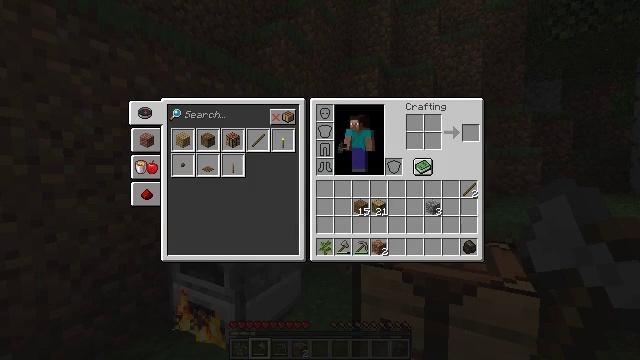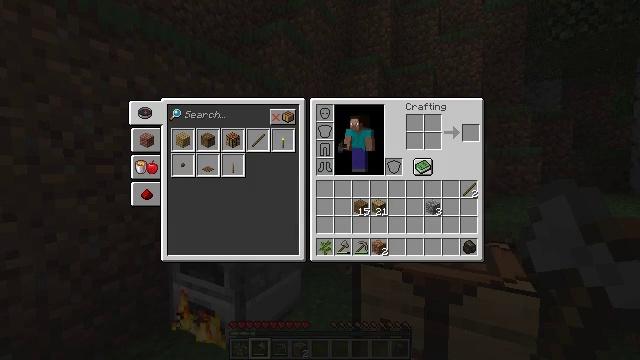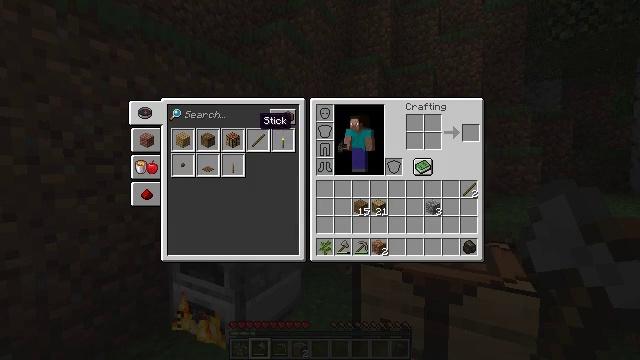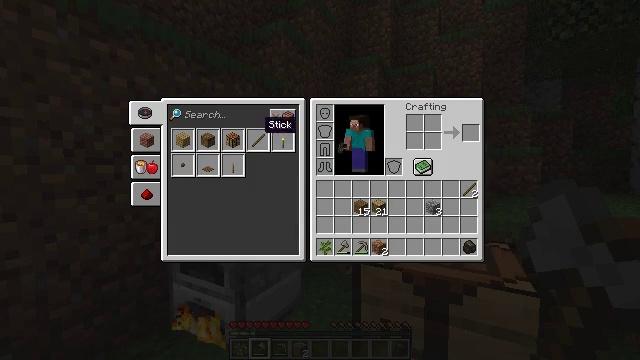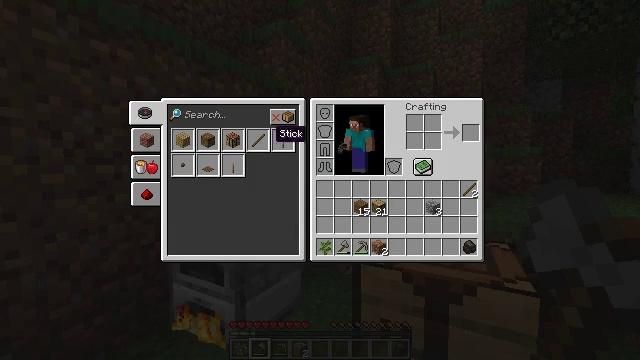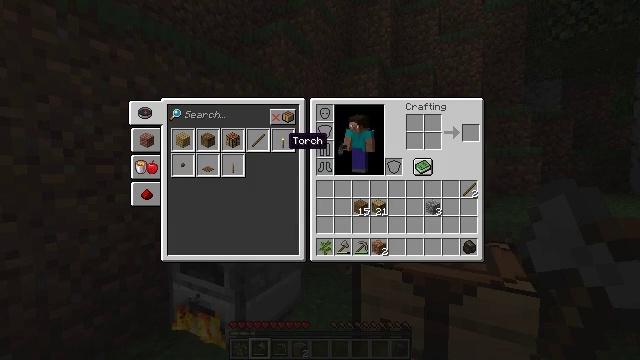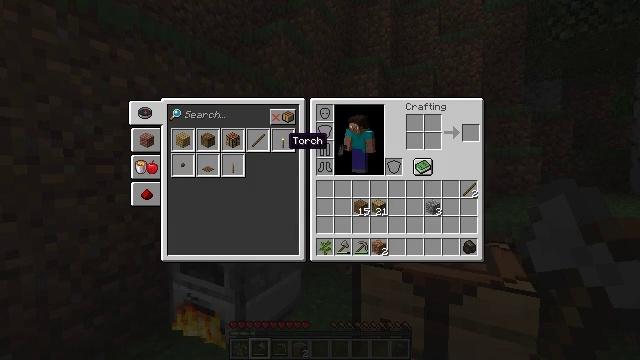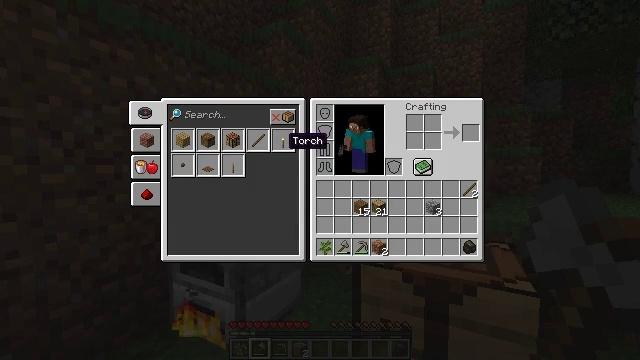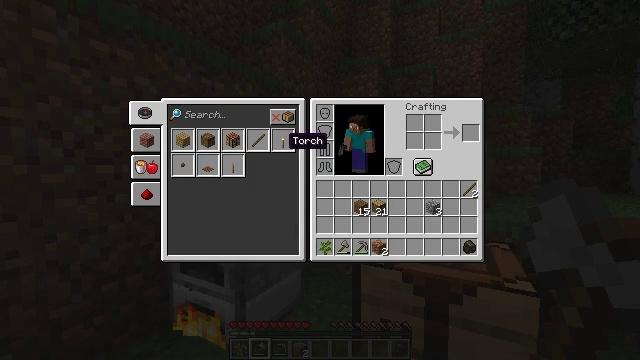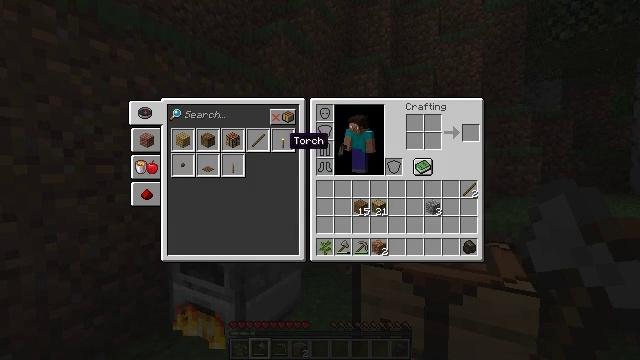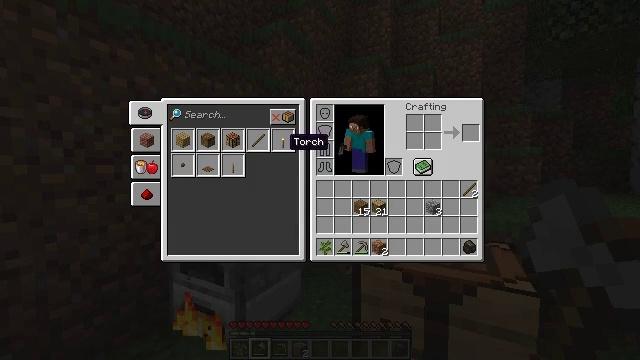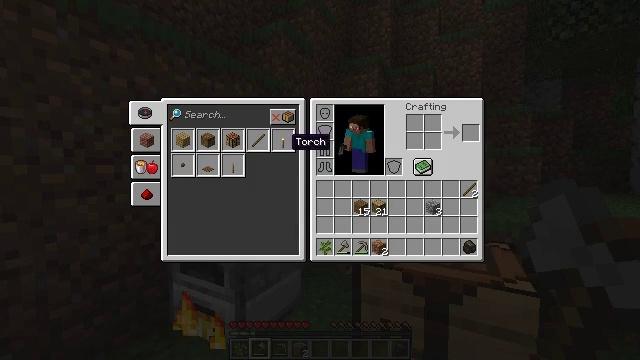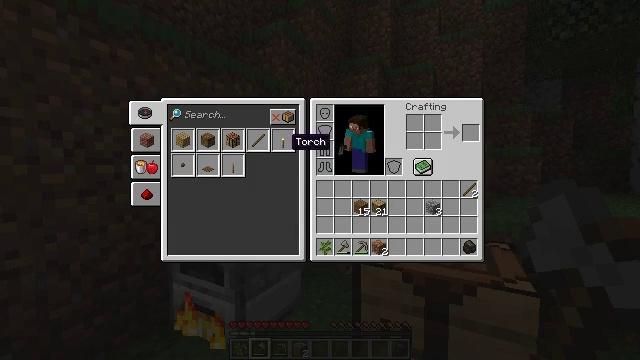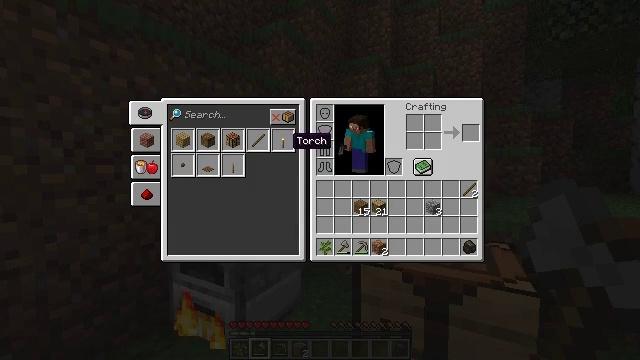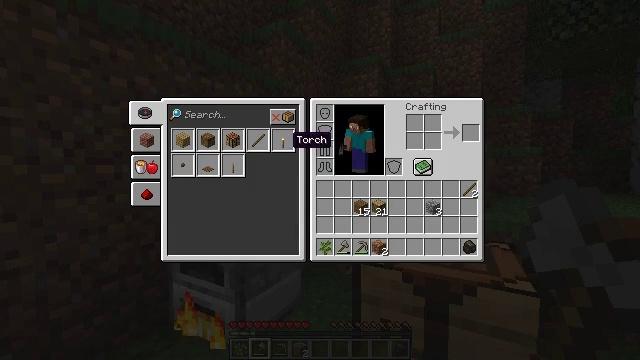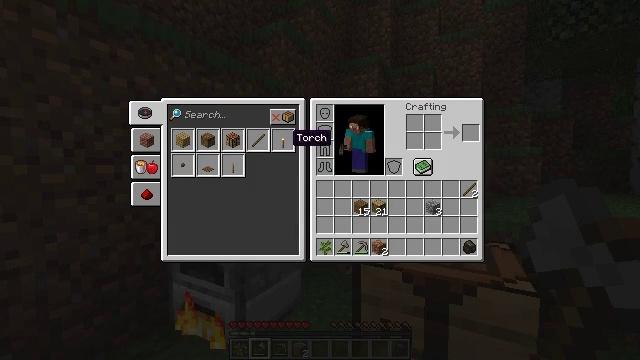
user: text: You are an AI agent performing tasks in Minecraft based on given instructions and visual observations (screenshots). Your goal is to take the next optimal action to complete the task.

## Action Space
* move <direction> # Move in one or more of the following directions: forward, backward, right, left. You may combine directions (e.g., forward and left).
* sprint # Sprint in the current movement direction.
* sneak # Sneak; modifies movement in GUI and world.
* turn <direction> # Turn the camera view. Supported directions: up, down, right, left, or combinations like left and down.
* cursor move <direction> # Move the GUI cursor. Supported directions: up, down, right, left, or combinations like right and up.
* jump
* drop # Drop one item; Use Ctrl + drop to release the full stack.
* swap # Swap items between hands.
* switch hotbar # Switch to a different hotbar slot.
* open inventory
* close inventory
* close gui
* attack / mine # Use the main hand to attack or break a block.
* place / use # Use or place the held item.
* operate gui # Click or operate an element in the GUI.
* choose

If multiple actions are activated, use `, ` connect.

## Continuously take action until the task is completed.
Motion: motion action
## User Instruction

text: Gather the wall torch from the wall.
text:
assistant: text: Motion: no_op
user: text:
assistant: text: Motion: no_op
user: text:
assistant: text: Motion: no_op
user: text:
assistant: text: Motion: no_op
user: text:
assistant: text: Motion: no_op
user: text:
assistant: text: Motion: no_op
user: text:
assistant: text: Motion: no_op
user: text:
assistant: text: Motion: no_op
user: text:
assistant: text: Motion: no_op
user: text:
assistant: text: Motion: no_op
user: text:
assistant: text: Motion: no_op
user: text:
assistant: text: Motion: no_op
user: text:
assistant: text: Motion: no_op
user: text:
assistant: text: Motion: no_op
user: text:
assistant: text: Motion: sneak
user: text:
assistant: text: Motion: sneak
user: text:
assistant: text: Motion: sneak
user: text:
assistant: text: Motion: sneak
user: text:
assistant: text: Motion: sneak, attack / mine
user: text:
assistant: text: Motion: sneak, attack / mine
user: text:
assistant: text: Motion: sneak, attack / mine
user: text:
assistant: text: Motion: sneak
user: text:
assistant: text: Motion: sneak
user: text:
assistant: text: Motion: sneak, turn right
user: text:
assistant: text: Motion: sneak, turn right
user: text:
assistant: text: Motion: sneak, turn right
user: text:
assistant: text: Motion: sneak, turn right
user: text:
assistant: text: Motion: sneak, turn right
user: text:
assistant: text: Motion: sneak
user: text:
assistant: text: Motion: sneak